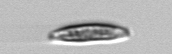
Label: pennate